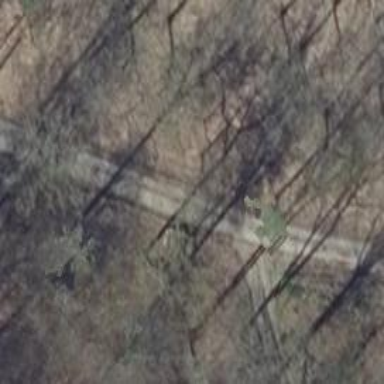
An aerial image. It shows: Path.